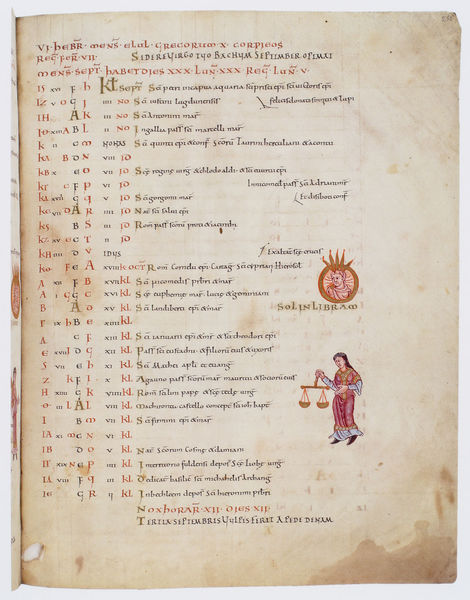
Titel: Göttinger Sakramentar
Institution: Göttingen, Staats- und Universitätsbibliothek
Schlagwörter: blau, kopf, weiß, gelb, frau, schwarz, rot, malerei, sonne, figur, gold, blatt, schrift, zahlen, waage, wage, buch, seite, illustration, text, buchstaben, kopie, pergament, handschrift, beschreibung, justitia, justizia, latein, kalender, buchmalerei, majuskel, vignette, liste, verzeichnis, manuskript, übersetzung, abschrift, solin, justia